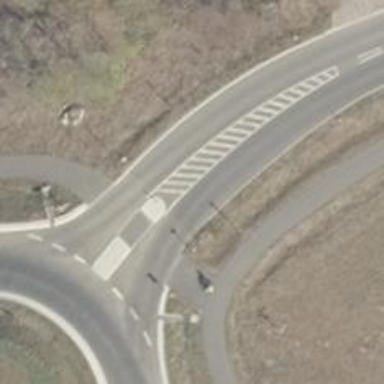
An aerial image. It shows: Unmarked crossing with pedestrian island.